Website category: sports
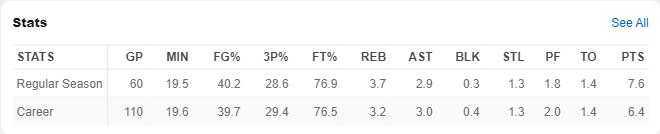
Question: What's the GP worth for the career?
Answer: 110

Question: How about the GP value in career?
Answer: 110

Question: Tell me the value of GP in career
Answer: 110

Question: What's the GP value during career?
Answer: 110

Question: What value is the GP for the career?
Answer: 110

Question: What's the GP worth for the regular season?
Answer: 60

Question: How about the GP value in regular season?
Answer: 60

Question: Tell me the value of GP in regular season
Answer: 60

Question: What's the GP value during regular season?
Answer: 60

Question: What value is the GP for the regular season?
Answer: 60

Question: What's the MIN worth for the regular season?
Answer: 19.5

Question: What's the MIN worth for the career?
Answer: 19.6

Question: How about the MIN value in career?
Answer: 19.6

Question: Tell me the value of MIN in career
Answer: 19.6

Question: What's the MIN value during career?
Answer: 19.6

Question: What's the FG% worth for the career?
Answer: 39.7

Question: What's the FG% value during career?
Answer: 39.7

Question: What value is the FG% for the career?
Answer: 39.7

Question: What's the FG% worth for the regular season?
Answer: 40.2

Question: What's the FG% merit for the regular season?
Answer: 40.2

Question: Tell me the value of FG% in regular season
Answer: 40.2

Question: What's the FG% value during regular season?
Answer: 40.2

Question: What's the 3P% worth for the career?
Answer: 29.4

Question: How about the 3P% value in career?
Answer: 29.4

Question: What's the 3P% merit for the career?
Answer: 29.4

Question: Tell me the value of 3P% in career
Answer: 29.4

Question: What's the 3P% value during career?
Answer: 29.4

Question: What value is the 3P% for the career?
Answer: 29.4

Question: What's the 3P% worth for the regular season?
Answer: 28.6

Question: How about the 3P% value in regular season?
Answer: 28.6

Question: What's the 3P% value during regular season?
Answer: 28.6

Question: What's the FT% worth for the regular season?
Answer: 76.9

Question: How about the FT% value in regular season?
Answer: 76.9

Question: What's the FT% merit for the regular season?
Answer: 76.9

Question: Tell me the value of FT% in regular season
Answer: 76.9

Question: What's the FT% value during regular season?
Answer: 76.9

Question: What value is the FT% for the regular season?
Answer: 76.9

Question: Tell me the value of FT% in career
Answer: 76.5

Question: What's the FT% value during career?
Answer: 76.5

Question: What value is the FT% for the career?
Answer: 76.5

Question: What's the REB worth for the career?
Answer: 3.2

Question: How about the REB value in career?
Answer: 3.2

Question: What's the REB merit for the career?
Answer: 3.2

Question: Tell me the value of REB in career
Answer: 3.2

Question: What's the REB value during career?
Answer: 3.2

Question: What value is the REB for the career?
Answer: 3.2

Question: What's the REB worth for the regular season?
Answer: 3.7

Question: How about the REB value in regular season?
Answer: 3.7

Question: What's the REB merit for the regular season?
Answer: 3.7

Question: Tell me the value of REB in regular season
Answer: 3.7

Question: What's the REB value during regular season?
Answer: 3.7

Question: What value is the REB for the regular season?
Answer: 3.7

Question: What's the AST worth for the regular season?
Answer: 2.9

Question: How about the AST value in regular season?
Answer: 2.9

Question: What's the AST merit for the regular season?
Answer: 2.9

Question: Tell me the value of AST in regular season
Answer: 2.9

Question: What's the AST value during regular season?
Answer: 2.9

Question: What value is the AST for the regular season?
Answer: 2.9

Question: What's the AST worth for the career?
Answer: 3.0

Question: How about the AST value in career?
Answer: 3.0

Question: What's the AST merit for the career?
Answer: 3.0

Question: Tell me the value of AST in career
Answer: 3.0

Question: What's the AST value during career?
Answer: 3.0

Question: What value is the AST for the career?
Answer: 3.0